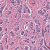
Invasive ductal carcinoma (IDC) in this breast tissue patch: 1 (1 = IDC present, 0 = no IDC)